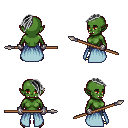
a pixel art fantasy rpg character, female body template, orc, green skin, overskirt, teal pants, gray long mohawk hairstyle, metal gloves, gold boots, spear, four views (front, back, left, right), 2x2 character sprite sheet, small pixel art, hard edges, no anti-aliasing